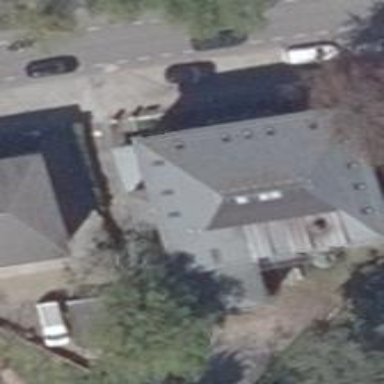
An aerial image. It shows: Yellow house with hipped roof.